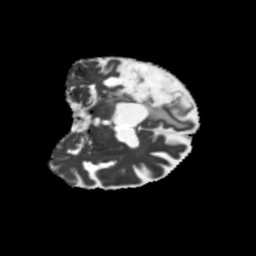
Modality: MD
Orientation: coronal
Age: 68
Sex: male
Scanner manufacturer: siemens
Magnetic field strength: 3 T
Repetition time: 5.25 s
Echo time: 0.08 s